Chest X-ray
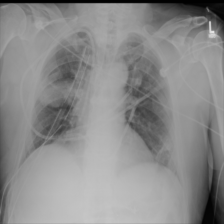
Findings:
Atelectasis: negative
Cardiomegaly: negative
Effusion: negative
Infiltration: negative
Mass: negative
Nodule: negative
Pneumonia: negative
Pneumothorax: negative
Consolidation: negative
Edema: negative
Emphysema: negative
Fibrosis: negative
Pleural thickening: negative
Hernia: negative